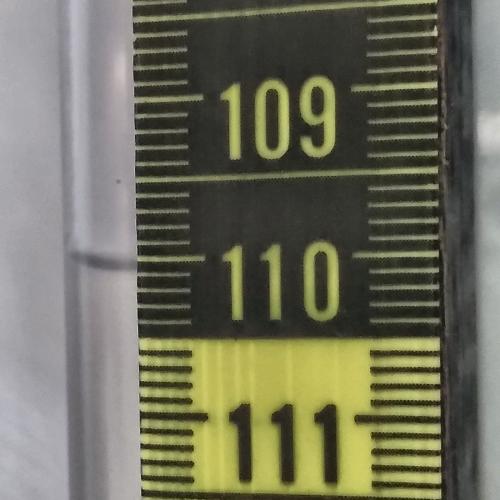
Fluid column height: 110.1 cm